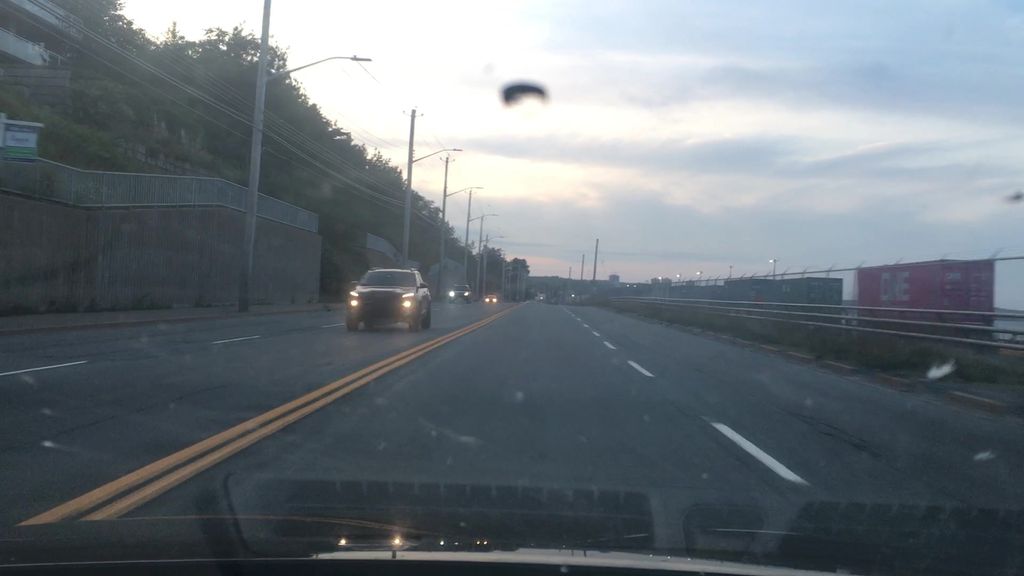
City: halifax